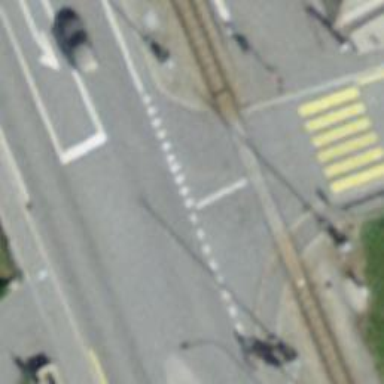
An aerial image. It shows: Level crossing with full barriers and lights.